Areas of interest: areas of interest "Snow and Ice Ocean World"
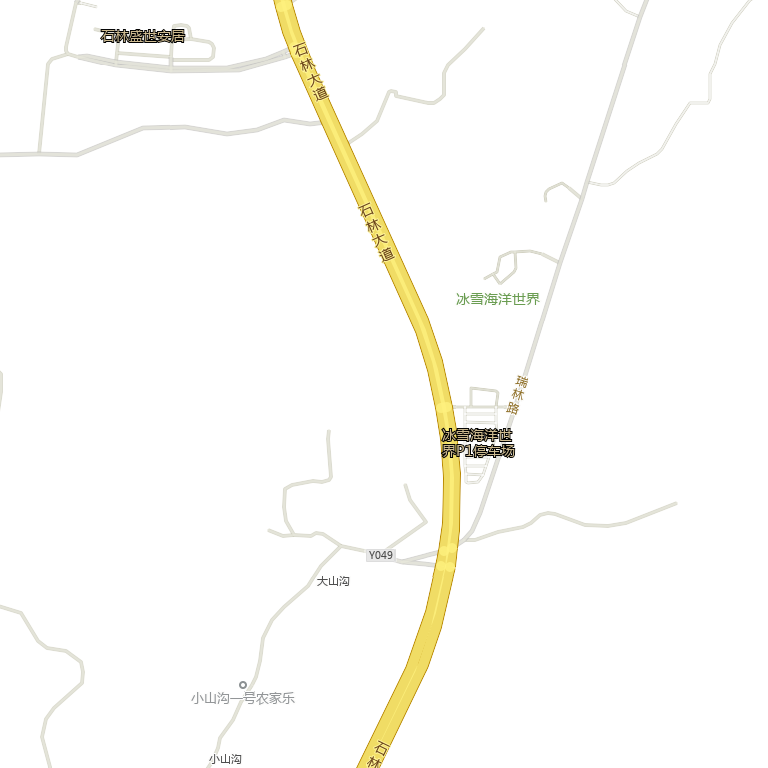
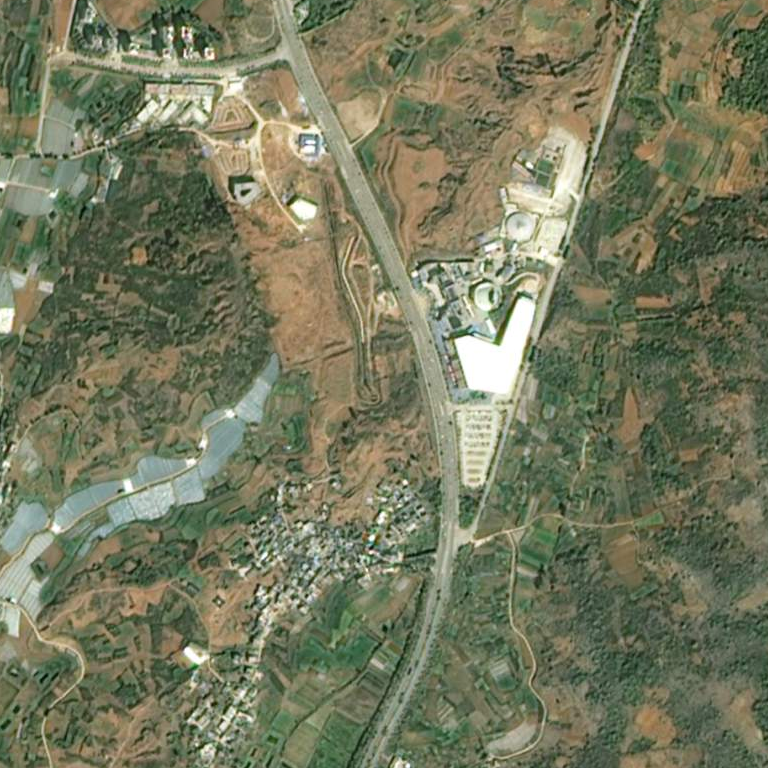